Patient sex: M
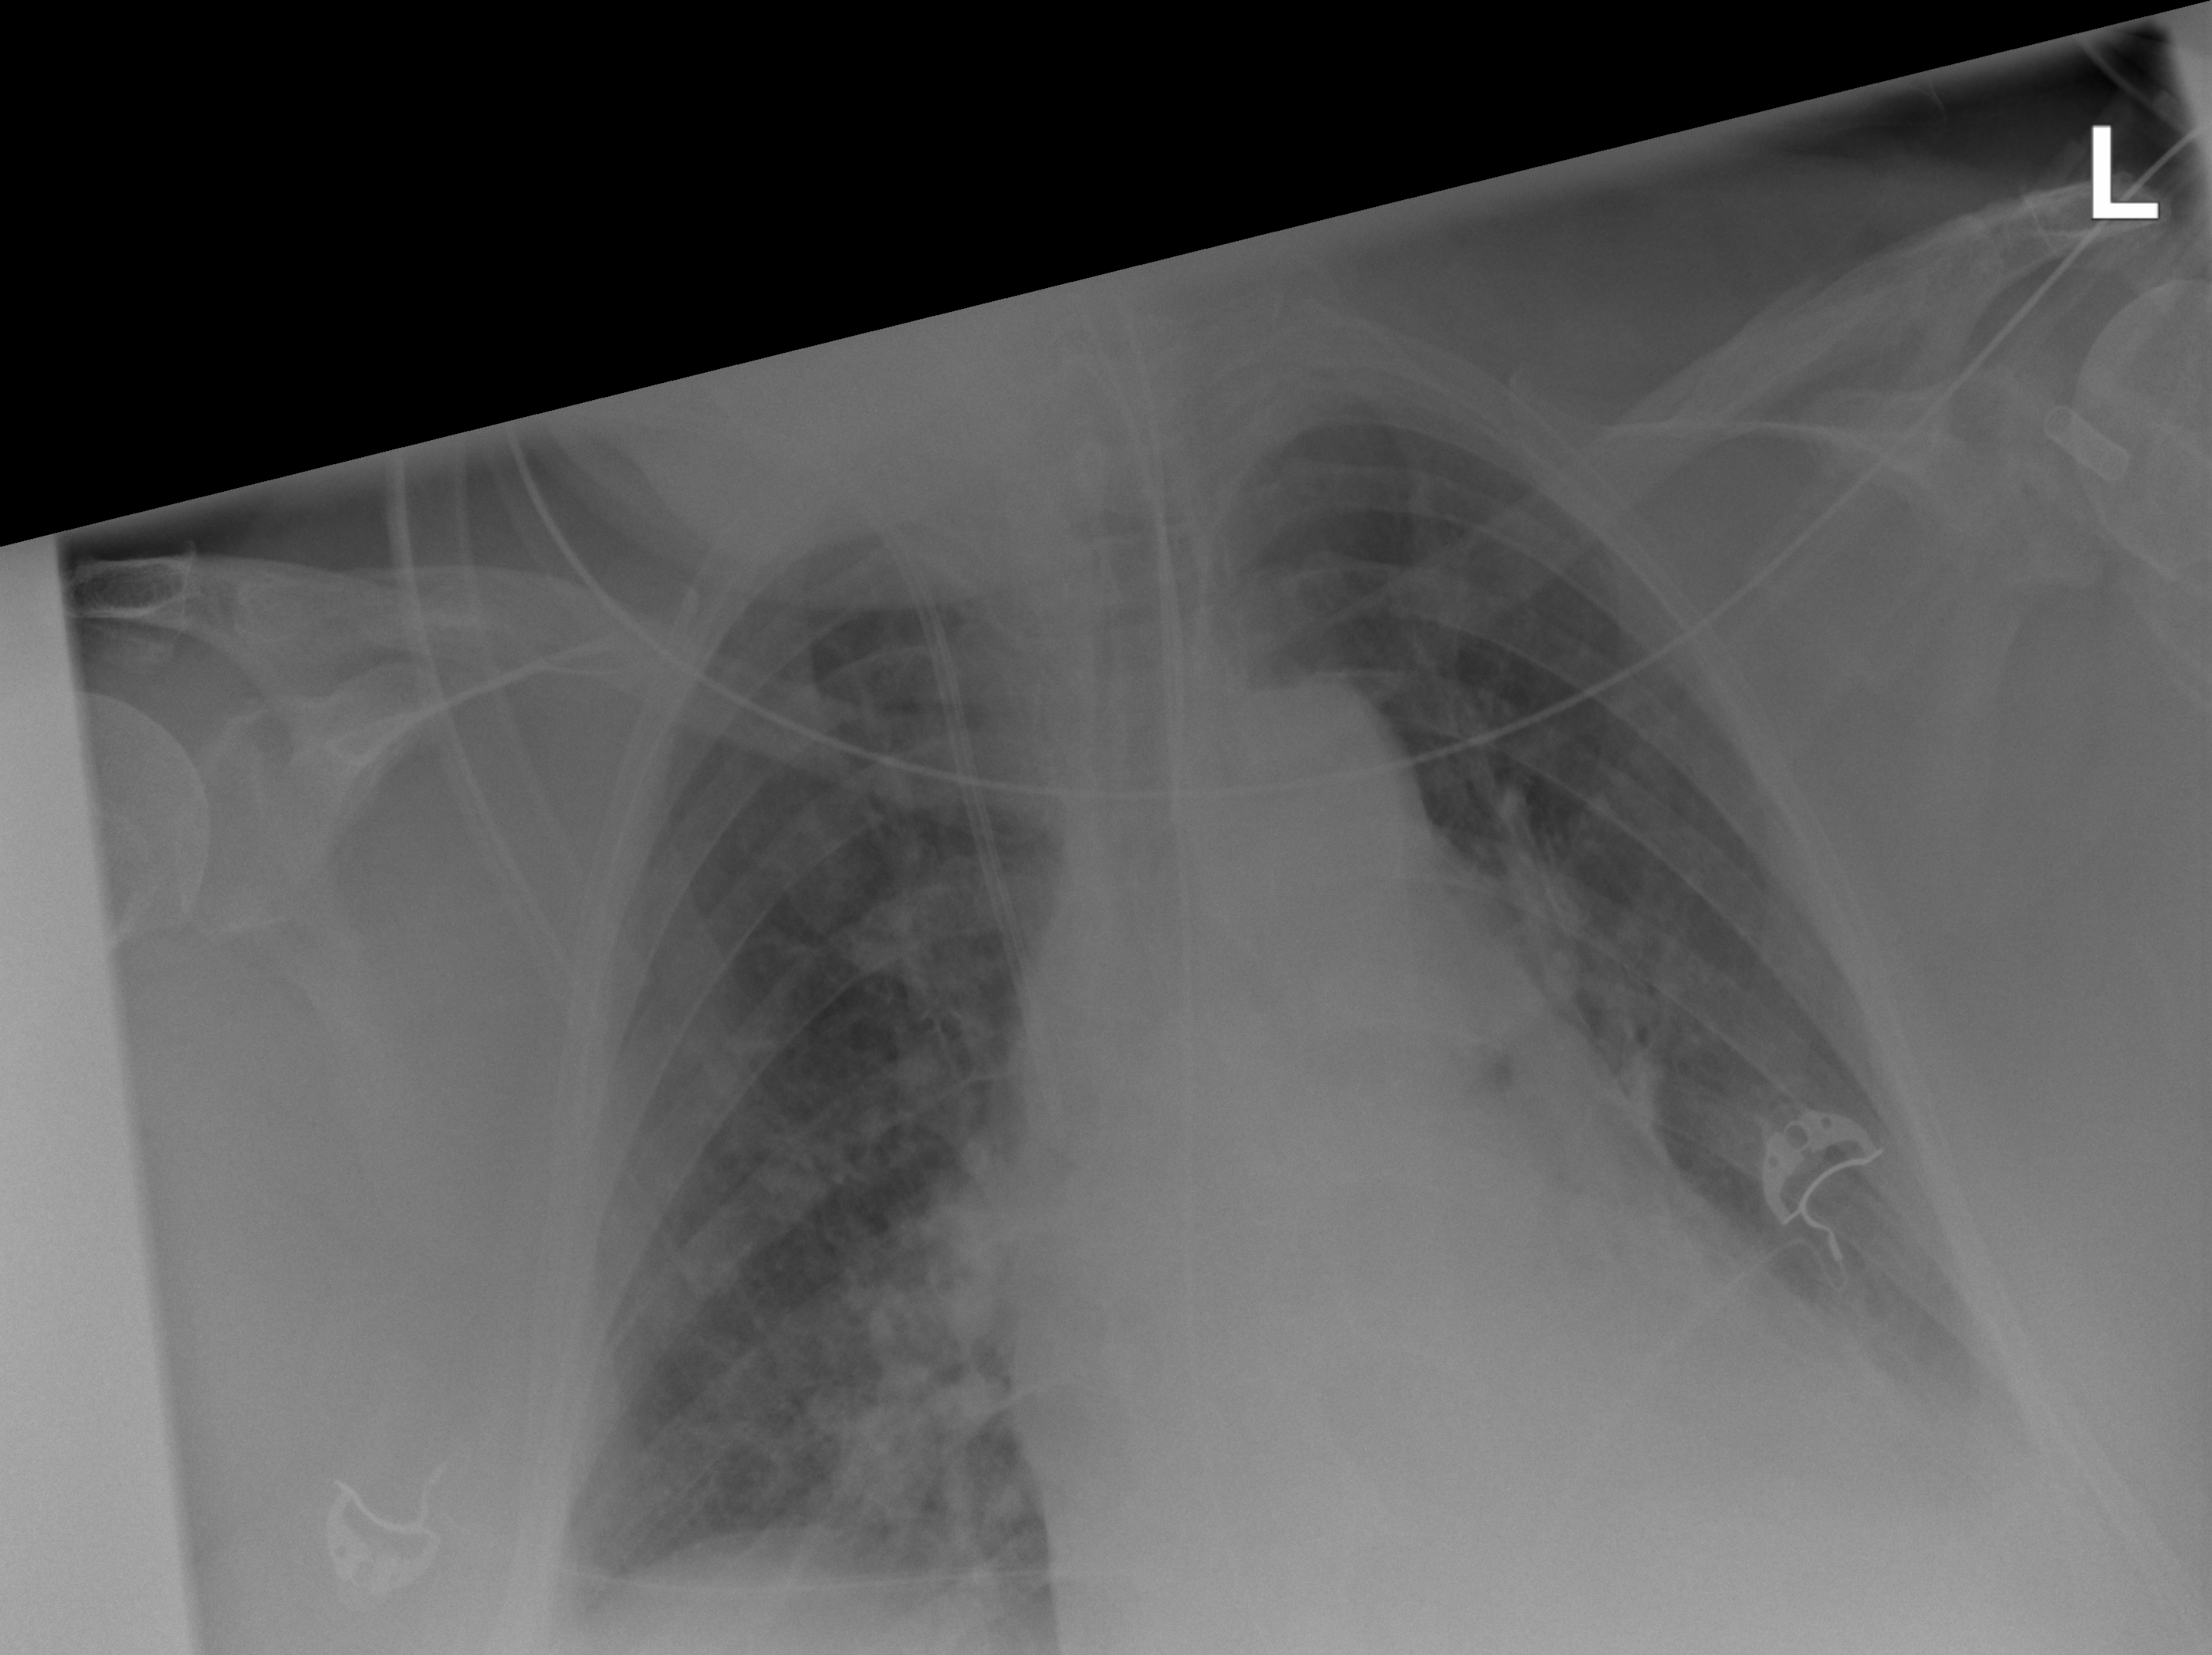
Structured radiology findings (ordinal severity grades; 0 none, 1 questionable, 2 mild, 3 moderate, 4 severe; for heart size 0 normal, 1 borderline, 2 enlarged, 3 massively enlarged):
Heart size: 2
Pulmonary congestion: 2
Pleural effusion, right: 1
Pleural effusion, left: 2
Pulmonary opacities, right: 2
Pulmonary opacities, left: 1
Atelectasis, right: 2
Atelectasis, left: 2